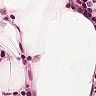
Metastatic tissue present: no